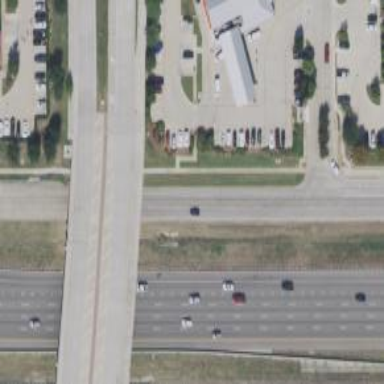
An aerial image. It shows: Secondary road with frontage road alongside.